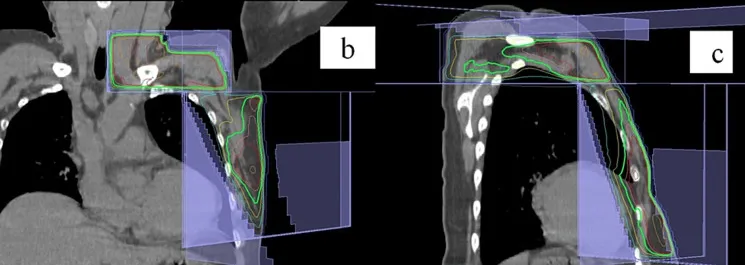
Dose distribution of postmastectomy radiation therapy. . The green line indicates the 95% isodose line. (c) Dose distribution on a sagittal image.
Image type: radiology (ct)